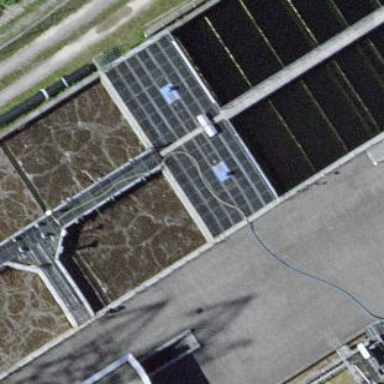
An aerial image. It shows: Body of wastewater.